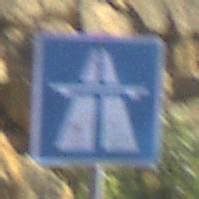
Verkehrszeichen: Autobahn
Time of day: MorningAfternoon
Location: Outdoor (RoadRail)
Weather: PartlyCloudy
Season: NotSpecified
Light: Natural